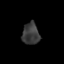
Tissue: lung
Cell type: Epithelial cells
Senescence score: 0.1782
Nuclear area (px): 368
Mean DAPI intensity: 58.163